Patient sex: M
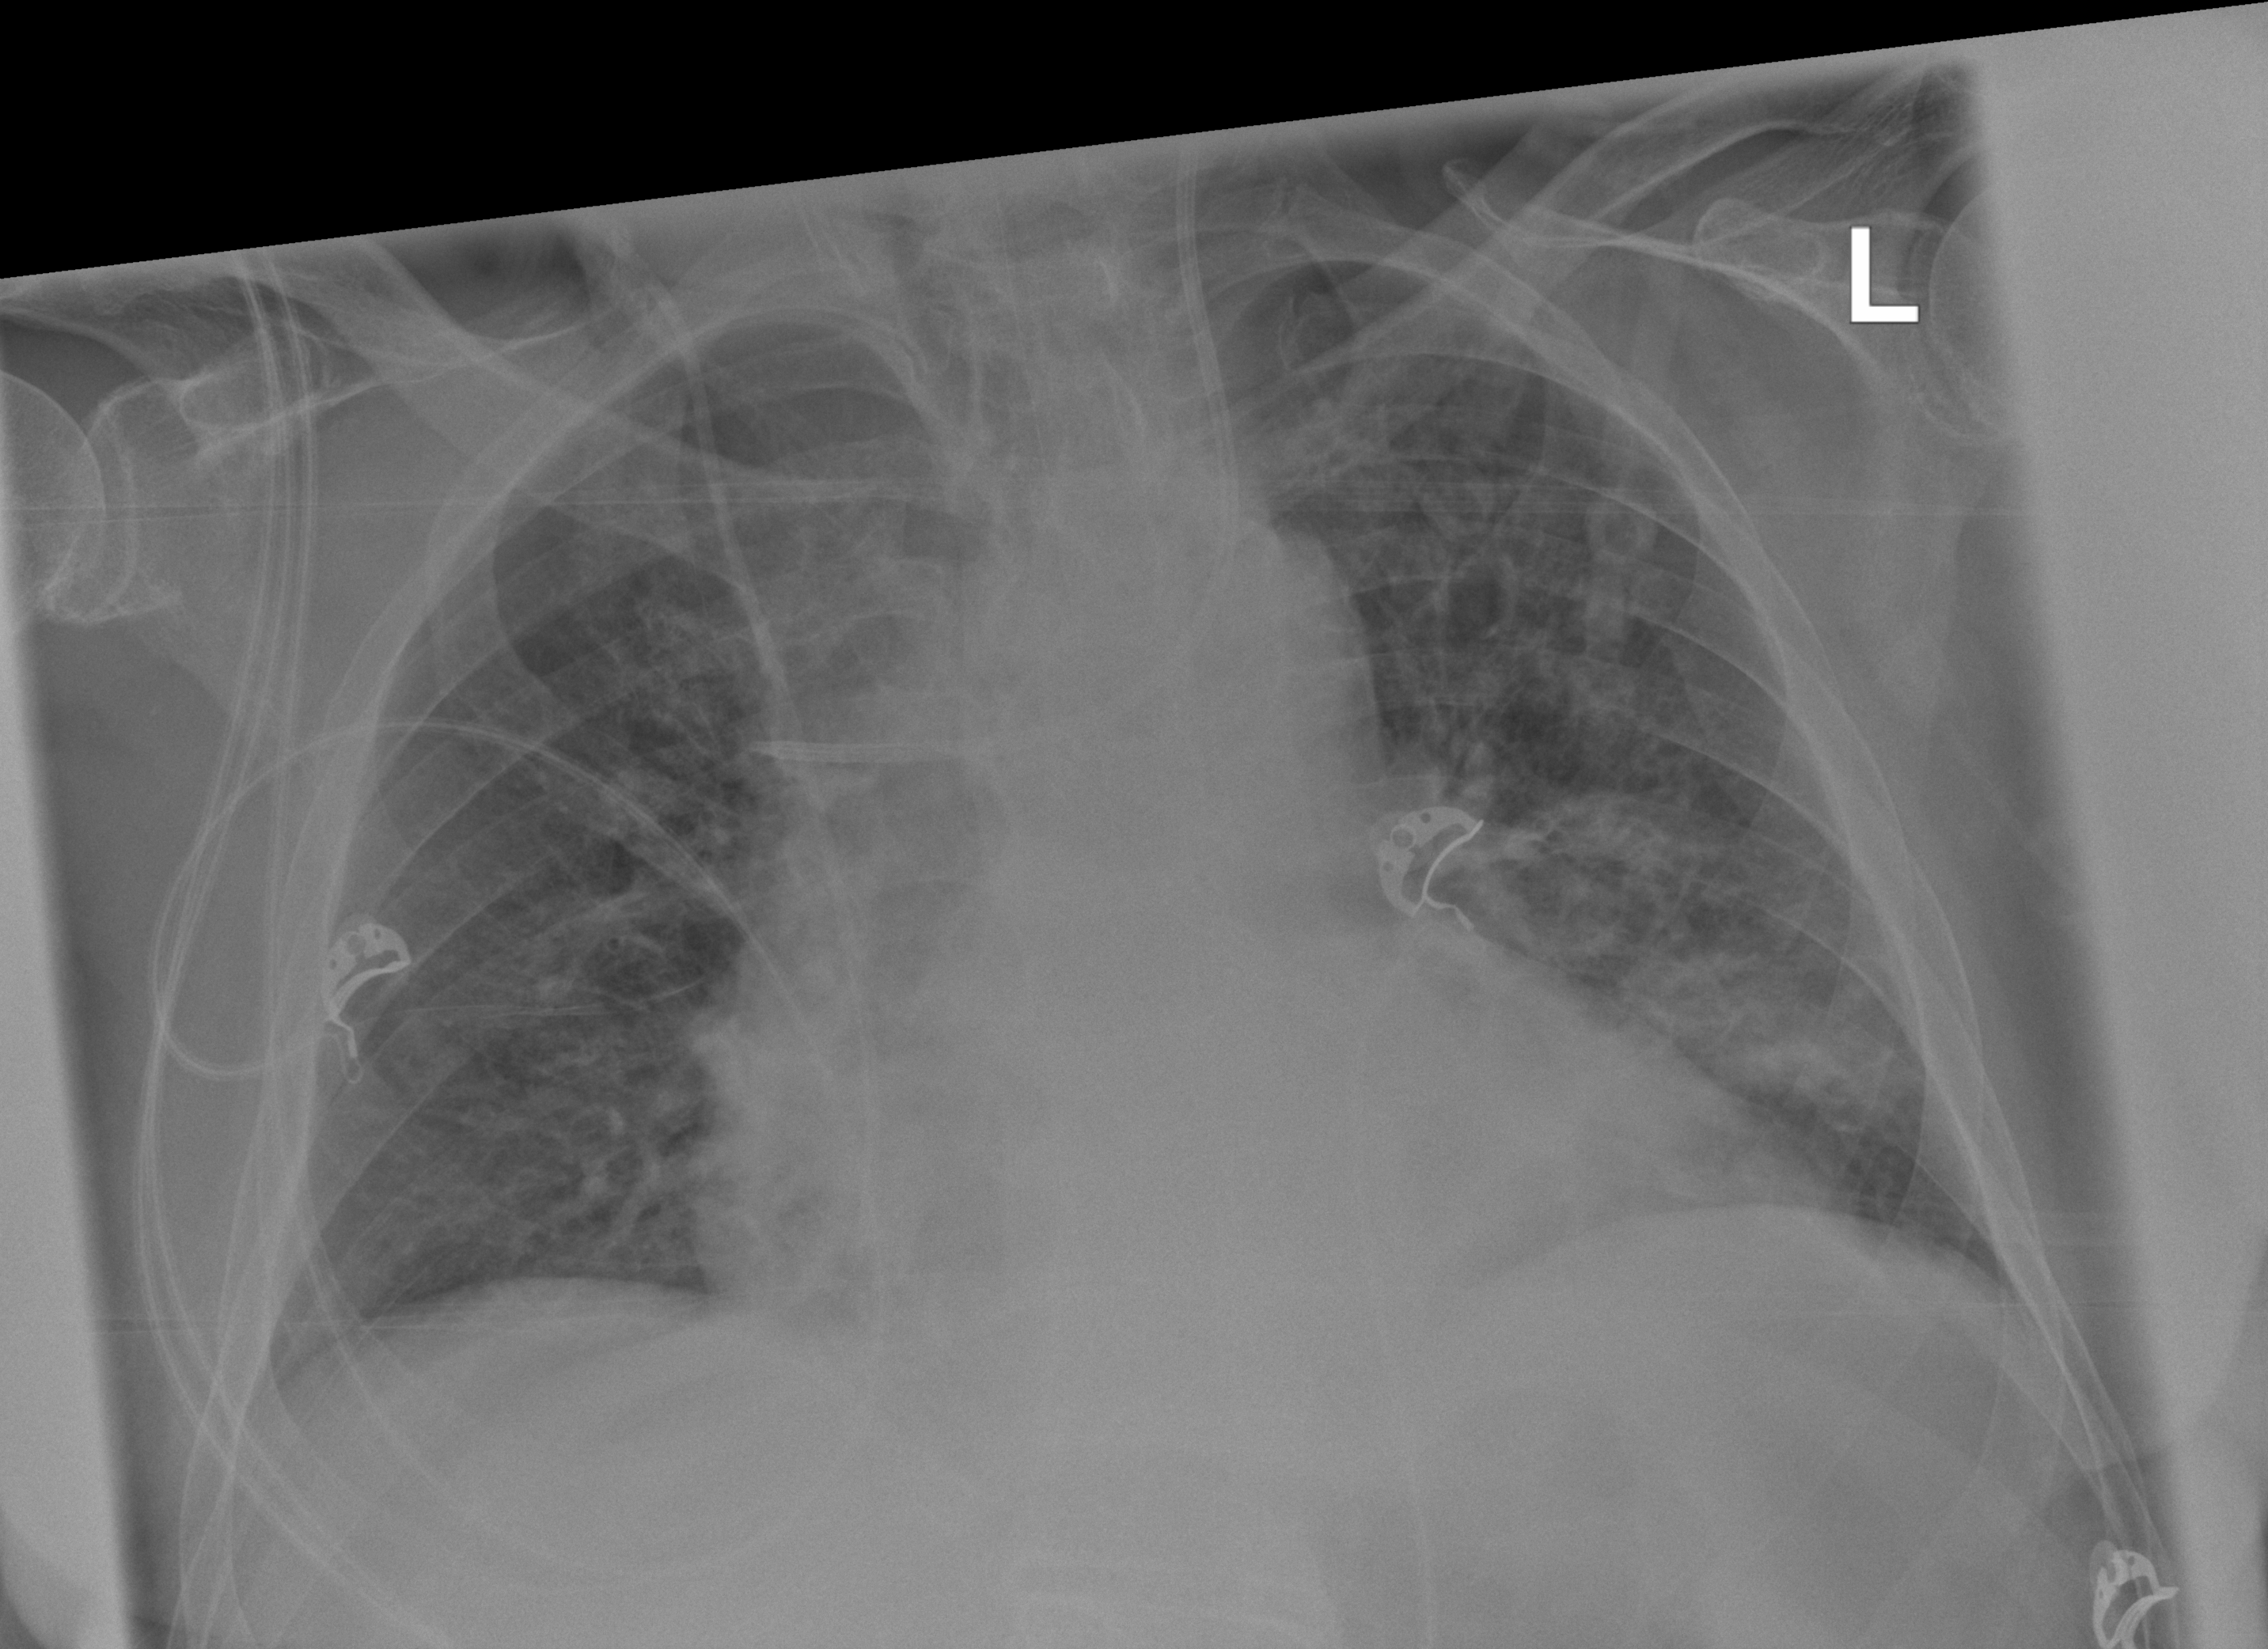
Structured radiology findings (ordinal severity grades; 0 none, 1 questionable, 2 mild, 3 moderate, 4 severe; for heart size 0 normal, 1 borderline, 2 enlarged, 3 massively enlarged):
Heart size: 2
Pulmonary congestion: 2
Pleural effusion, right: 0
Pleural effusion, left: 0
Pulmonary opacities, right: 1
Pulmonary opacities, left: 2
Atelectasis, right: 0
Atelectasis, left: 2